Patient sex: M
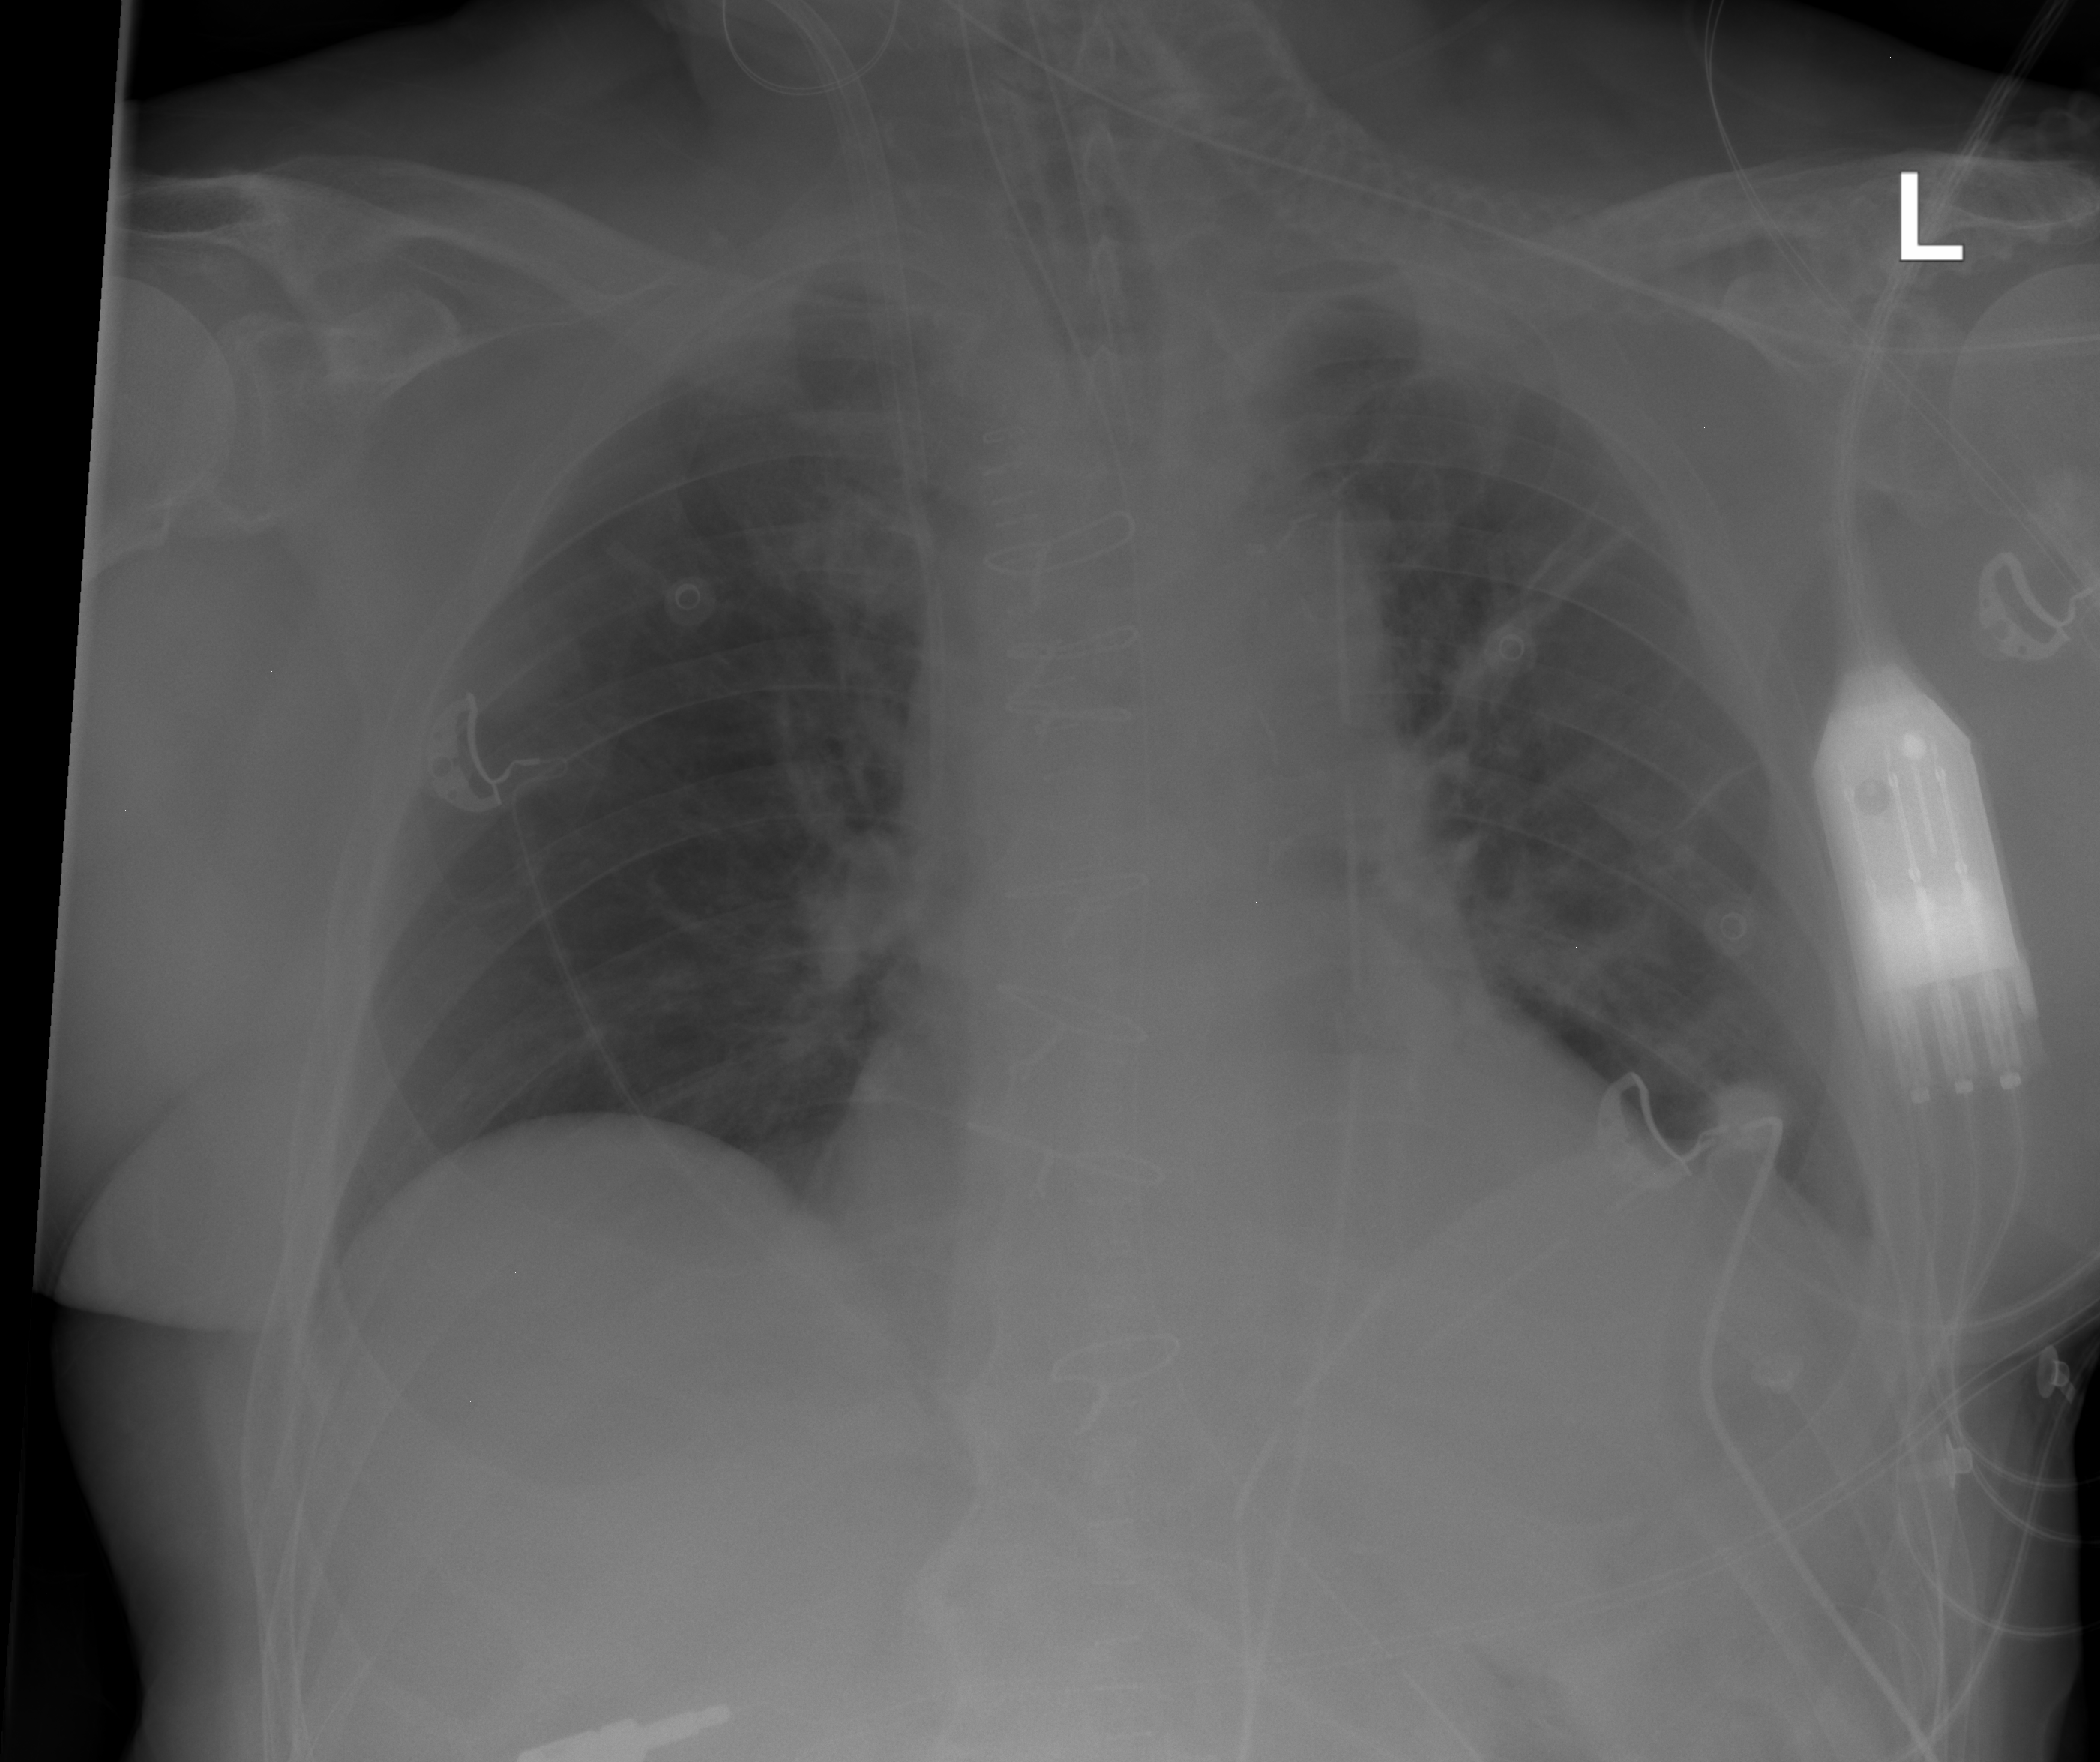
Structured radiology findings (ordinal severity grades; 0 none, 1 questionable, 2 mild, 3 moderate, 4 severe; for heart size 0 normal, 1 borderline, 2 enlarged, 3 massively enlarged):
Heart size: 2
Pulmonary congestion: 0
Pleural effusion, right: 0
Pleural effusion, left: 0
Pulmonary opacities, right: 0
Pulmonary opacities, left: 0
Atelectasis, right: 2
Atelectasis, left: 2